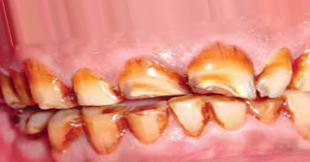
Condition: Tooth Discoloration